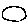
Label: circle